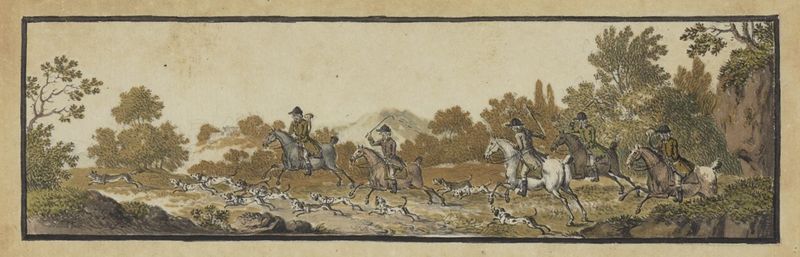
Künstler: Anonym (18. Jh. D)
Standort: Karlsruhe
Institution: Staatliche Kunsthalle Karlsruhe
Schlagwörter: hat, men, soldiers, sword, country, green, old, painting, print, brown, horses, man, rock, rocks, sky, tree, landscape, mountain, mountains, nature, orange, trees, forest, grass, drawing, coat, animals, dog, dogs, hats, boots, human, animal, horse, forrest, riding, run, composition, humans, whip, fox, sepia, woods, riders, hunter, running, jagd, hunting, hunt, chase, polo, fox hunt, hunters, foxes, habits, whips, bats, fox hunting, country scene, jagdgesellschaft, jagdherr, fuchsjagd, hunting dogs